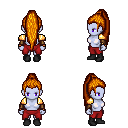
a pixel art fantasy rpg character, female body template, dark elf, purple skin, gold arm armor, red pants, dark blonde extra-long topknot hairstyle, cloth bracers, black shoes, four views (front, back, left, right), 2x2 character sprite sheet, small pixel art, hard edges, no anti-aliasing